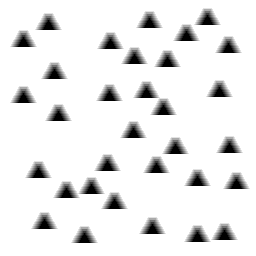
Squares: 0
Triangles: 32
Stars: 0
Total shapes: 32